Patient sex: M
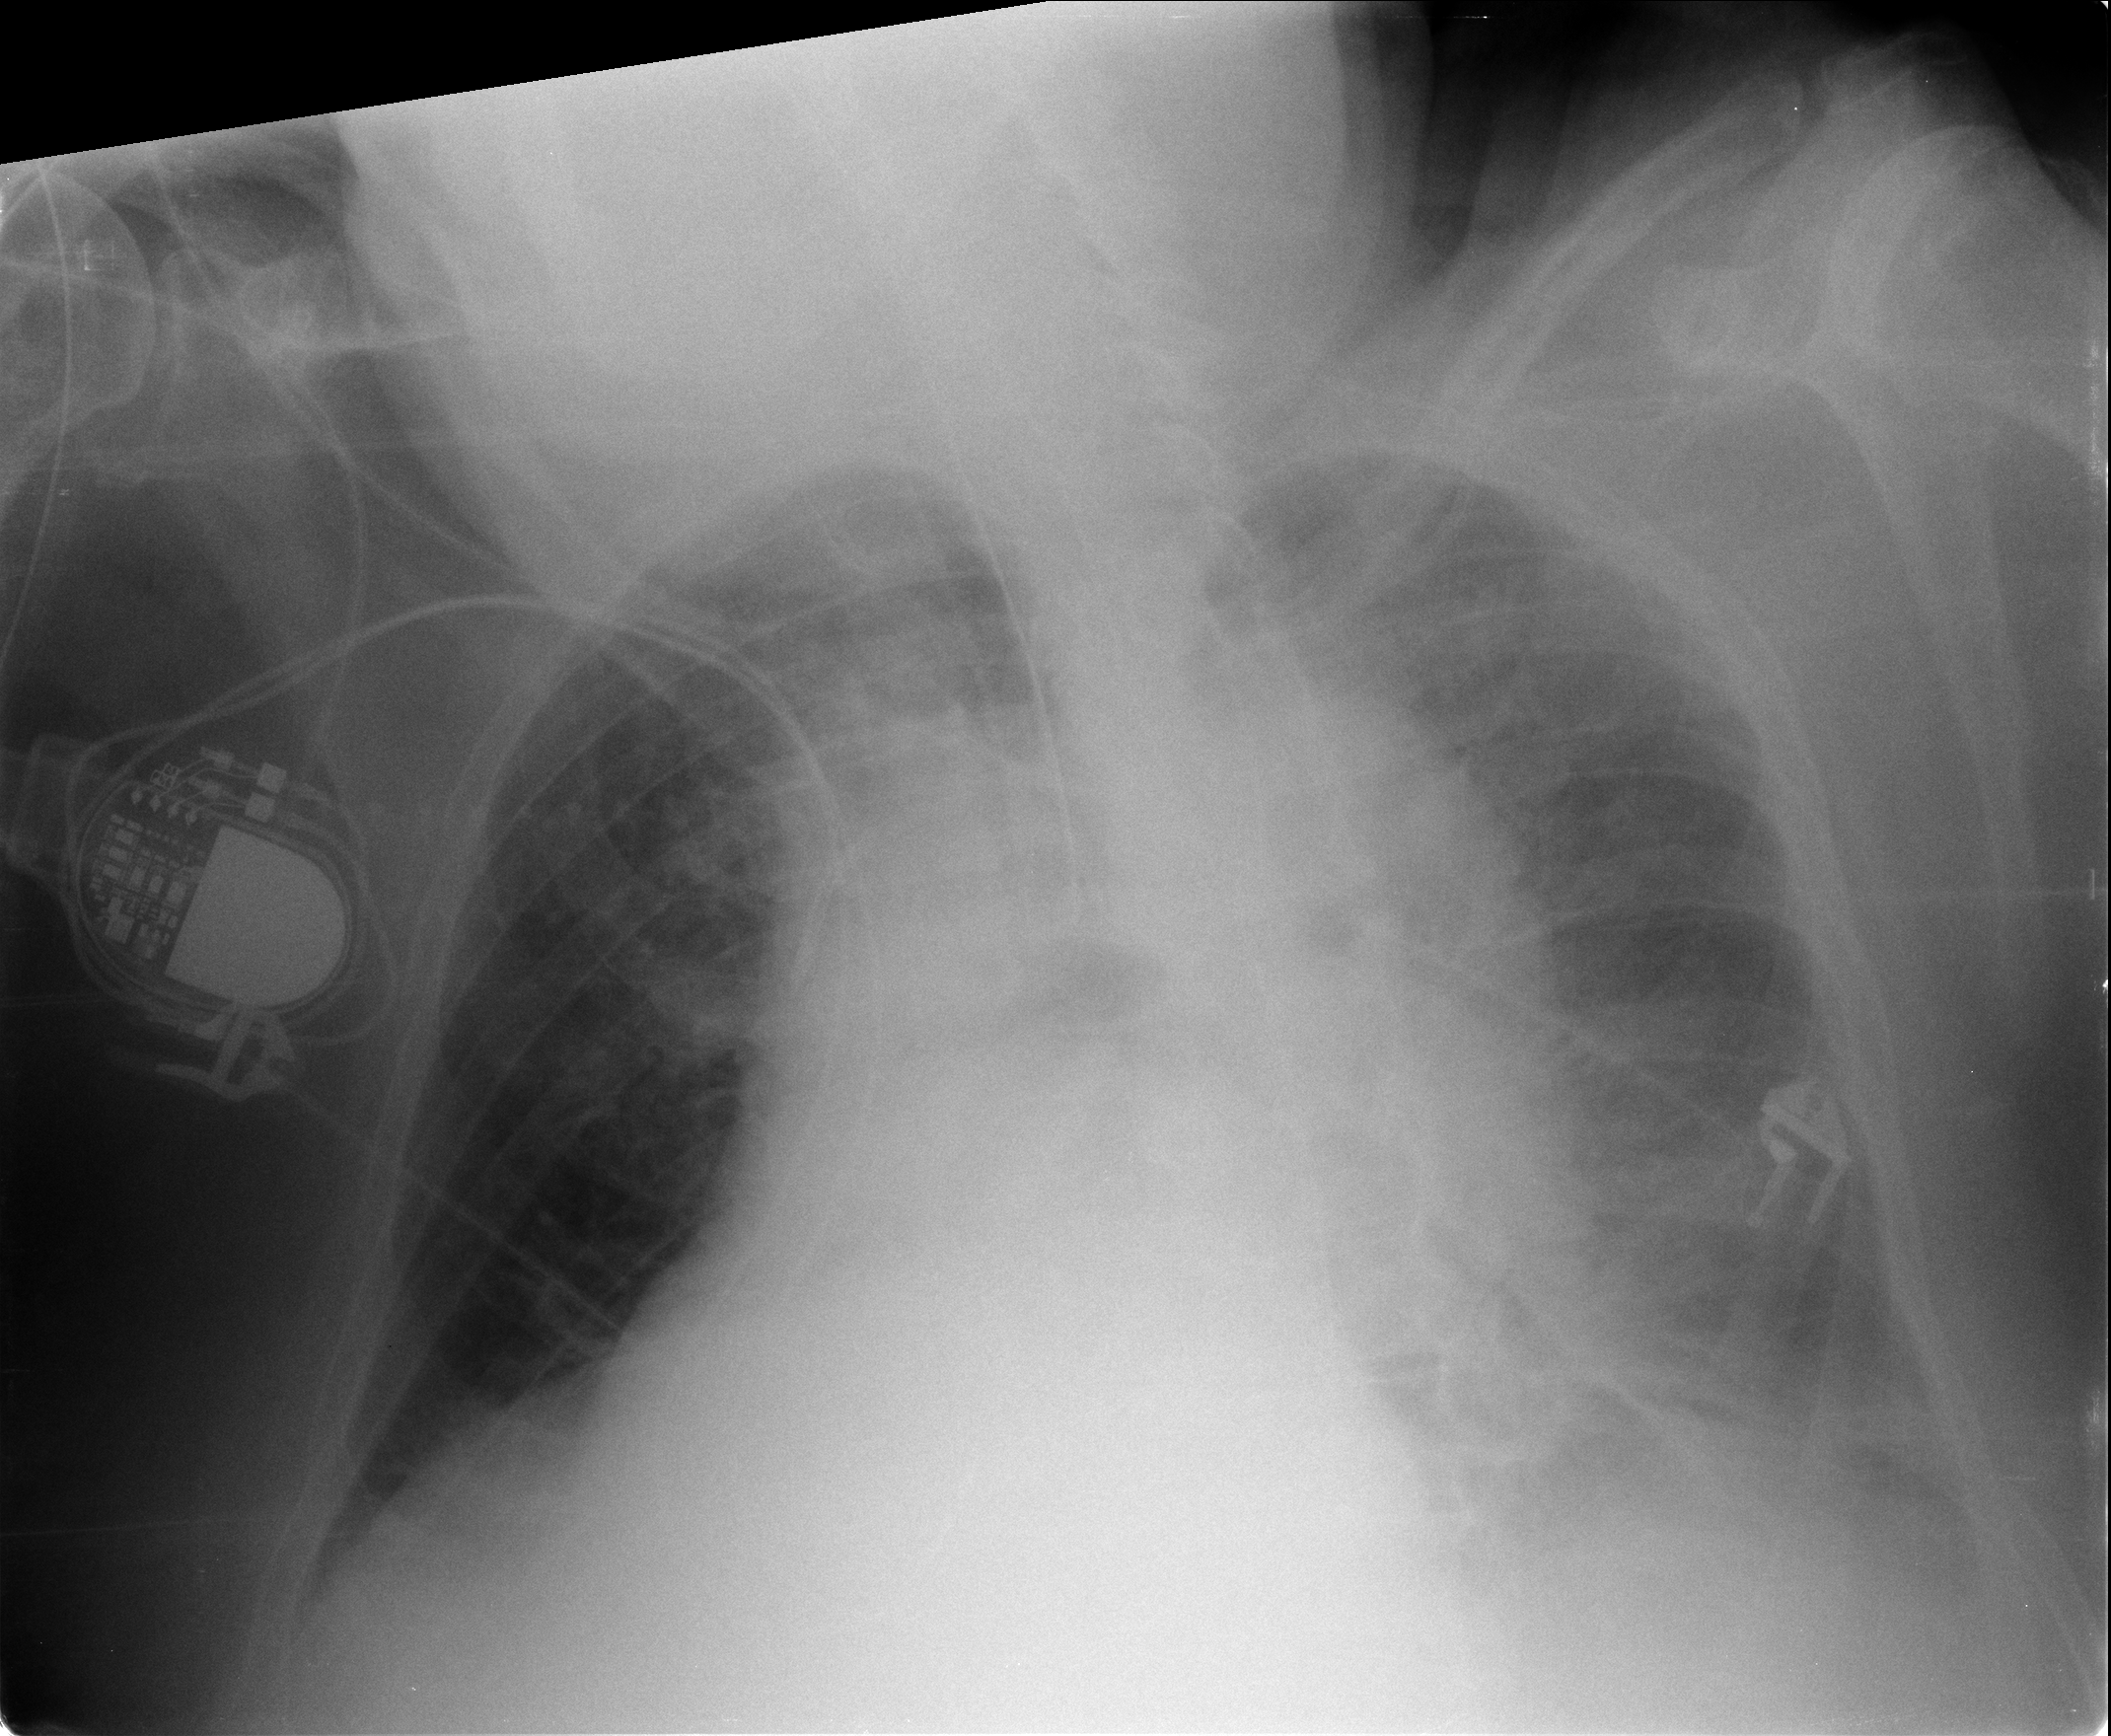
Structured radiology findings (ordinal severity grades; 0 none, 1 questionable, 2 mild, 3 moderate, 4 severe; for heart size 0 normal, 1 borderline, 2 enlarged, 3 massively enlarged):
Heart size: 0
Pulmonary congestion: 0
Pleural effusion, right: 0
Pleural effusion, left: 2
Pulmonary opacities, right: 0
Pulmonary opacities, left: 0
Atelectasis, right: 0
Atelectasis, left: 2